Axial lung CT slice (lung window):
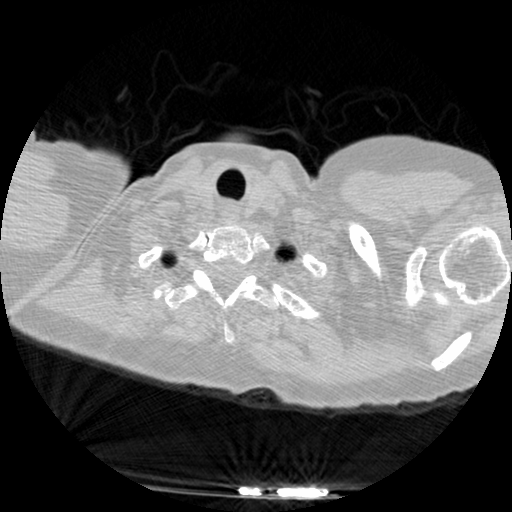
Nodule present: no